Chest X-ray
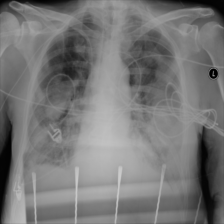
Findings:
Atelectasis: negative
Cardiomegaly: negative
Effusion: negative
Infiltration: negative
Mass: positive
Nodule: negative
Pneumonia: negative
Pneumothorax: negative
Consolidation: negative
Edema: negative
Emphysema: negative
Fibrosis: negative
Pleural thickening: negative
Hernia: negative